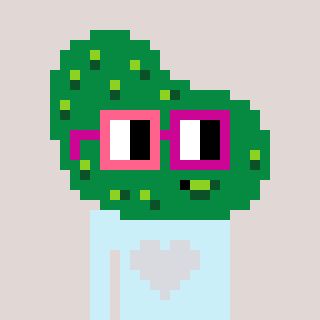
a pixel art character with square pink and red glasses, a pickle-shaped head and a cold-colored body on a warm background